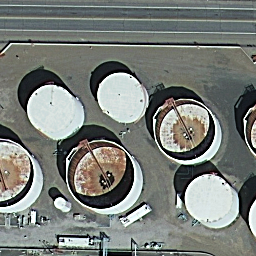
Label: storage tanks